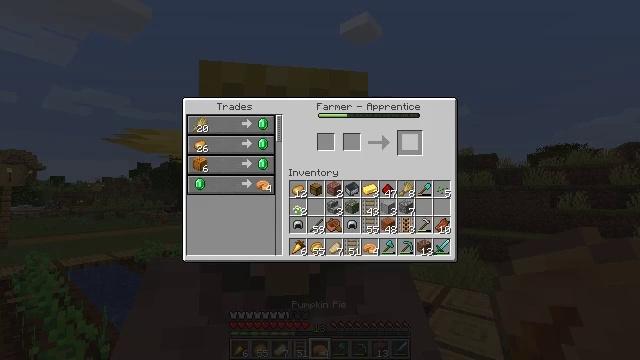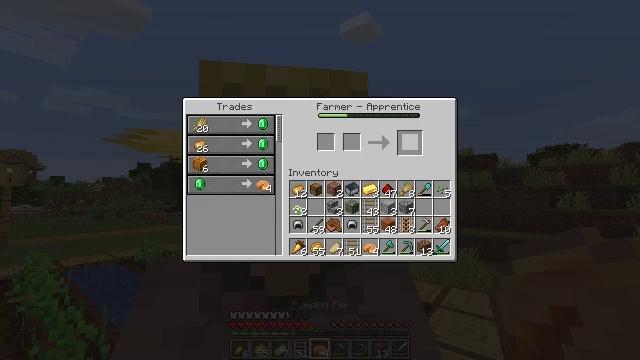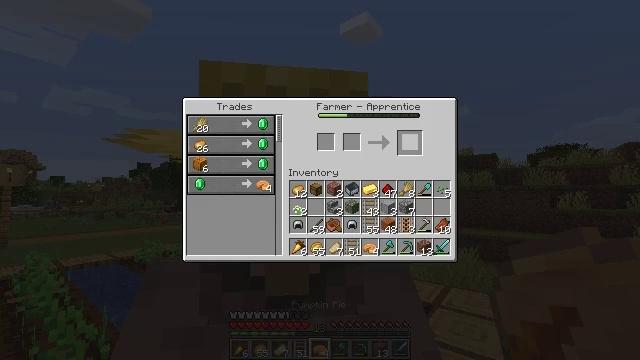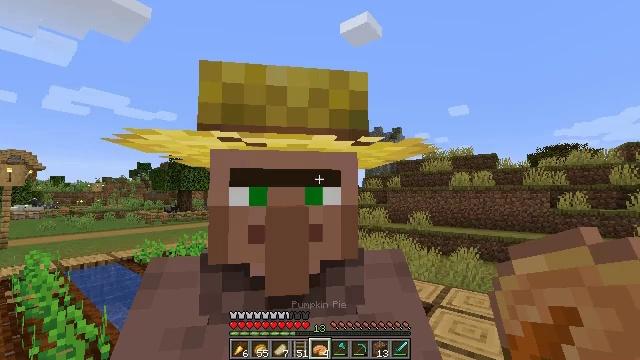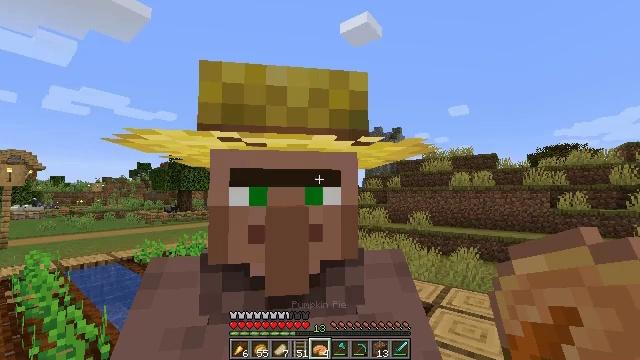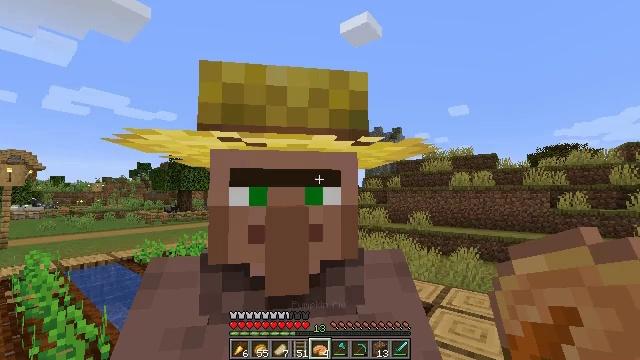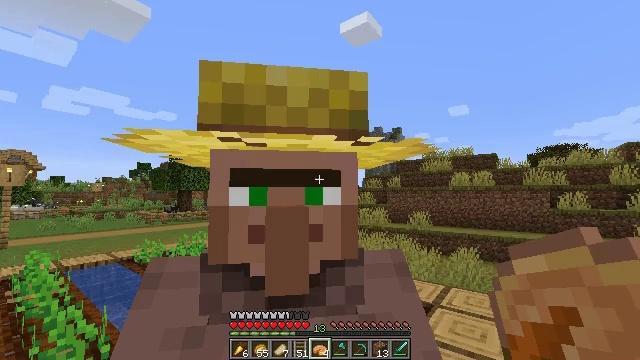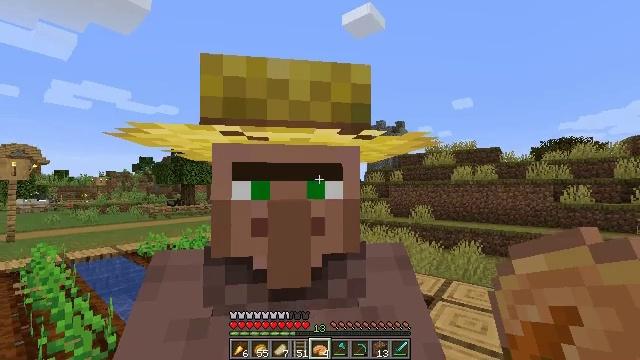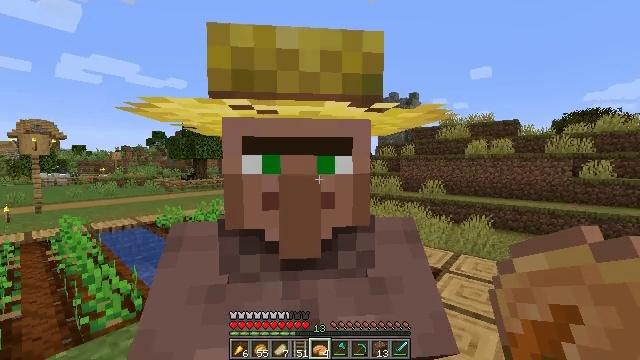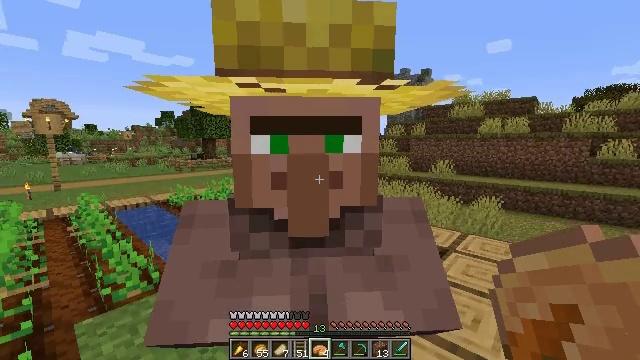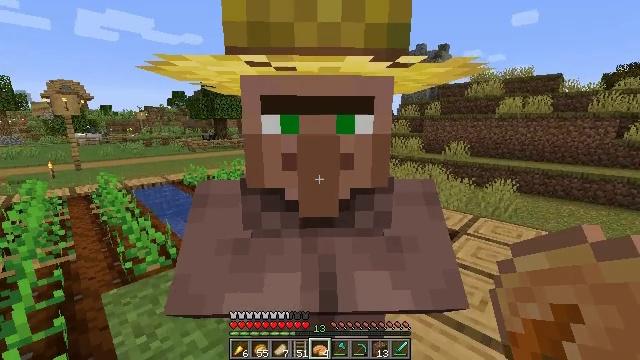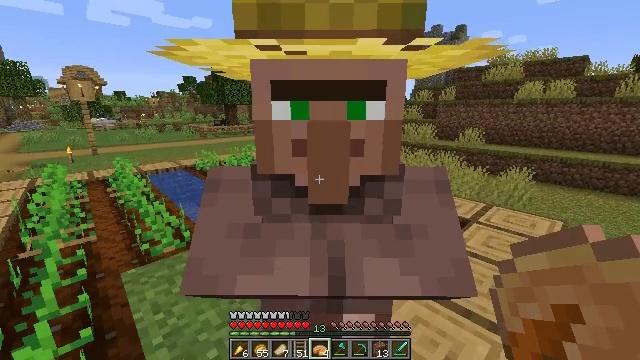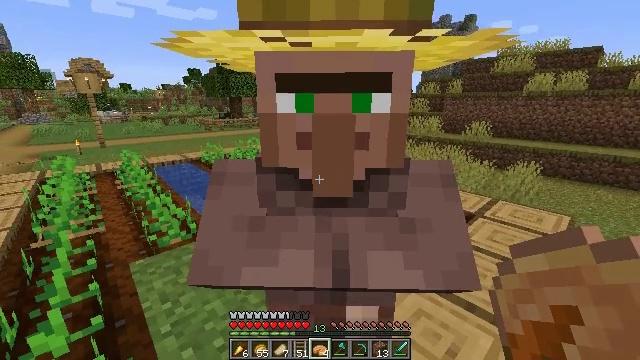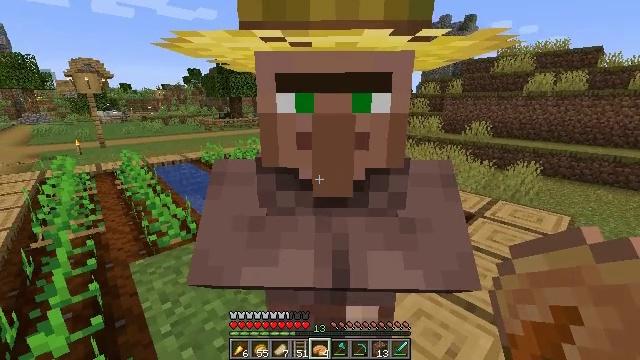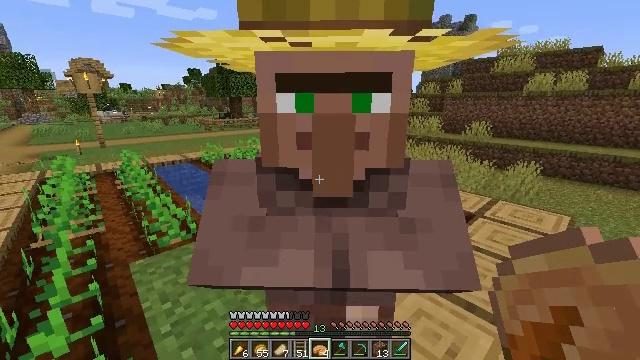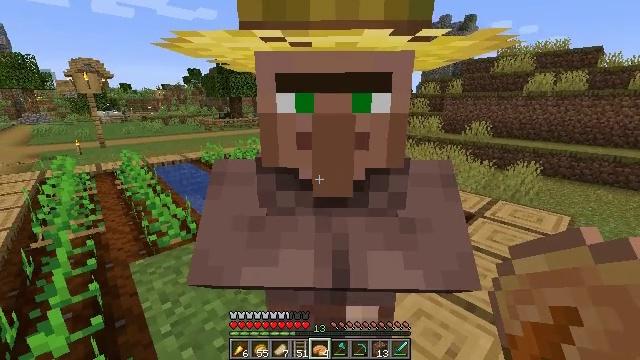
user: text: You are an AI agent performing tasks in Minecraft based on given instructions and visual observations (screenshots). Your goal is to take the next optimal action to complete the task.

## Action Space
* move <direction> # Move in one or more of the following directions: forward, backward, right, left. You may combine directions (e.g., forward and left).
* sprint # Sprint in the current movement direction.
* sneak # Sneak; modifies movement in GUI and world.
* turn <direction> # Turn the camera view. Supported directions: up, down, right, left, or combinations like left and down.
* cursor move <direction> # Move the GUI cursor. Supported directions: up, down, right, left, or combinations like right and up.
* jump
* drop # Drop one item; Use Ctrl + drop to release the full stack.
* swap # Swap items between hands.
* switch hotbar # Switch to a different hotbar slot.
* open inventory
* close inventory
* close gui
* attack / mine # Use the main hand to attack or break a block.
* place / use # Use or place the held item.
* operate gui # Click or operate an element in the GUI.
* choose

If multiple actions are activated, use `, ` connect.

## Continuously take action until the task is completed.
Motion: motion action
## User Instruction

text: Break the hay block to collect it.
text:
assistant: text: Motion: no_op
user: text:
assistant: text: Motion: no_op
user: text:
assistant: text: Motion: no_op
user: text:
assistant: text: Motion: close gui
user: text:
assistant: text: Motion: no_op
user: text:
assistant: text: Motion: no_op
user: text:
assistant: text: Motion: turn down
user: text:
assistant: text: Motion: turn left and down
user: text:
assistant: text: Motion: turn left and down
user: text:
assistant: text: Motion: turn left and down
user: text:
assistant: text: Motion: turn left and down
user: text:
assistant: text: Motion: turn left and down
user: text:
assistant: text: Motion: no_op
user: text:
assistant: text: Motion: no_op
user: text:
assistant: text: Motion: no_op
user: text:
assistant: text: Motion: no_op
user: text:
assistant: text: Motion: no_op
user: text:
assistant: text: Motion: no_op
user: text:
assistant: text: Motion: turn left
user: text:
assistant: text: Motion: turn left and down
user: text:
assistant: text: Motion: turn left and down
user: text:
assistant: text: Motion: turn left
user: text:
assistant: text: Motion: turn left
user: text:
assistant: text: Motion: turn left
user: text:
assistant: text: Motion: turn left
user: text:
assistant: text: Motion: turn left
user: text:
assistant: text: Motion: no_op
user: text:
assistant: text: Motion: no_op
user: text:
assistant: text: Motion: no_op
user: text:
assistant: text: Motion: no_op